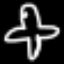
Label: airplane